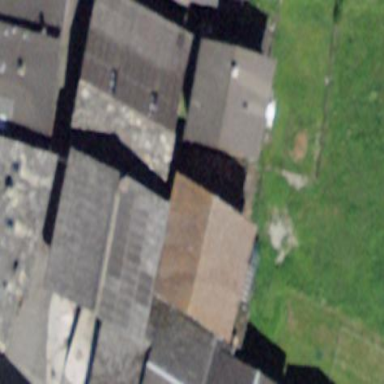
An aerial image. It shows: Terrace building.